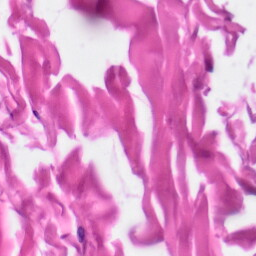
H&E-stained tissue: Skin